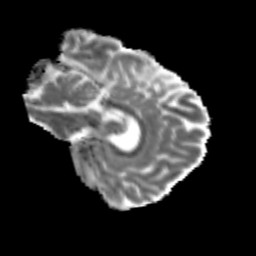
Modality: MD
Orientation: sagittal
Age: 29
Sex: male
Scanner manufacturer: siemens
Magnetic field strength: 3 T
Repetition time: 3.5 s
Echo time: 0.125 s